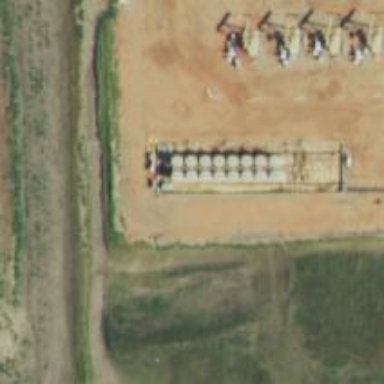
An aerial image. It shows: Storage tank that is man-made.